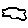
Label: cloud